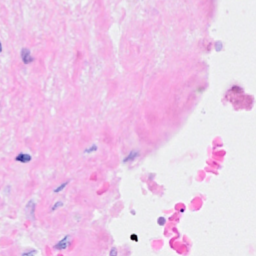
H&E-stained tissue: Breast